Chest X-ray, AP view. Patient: 19 years old, sex F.
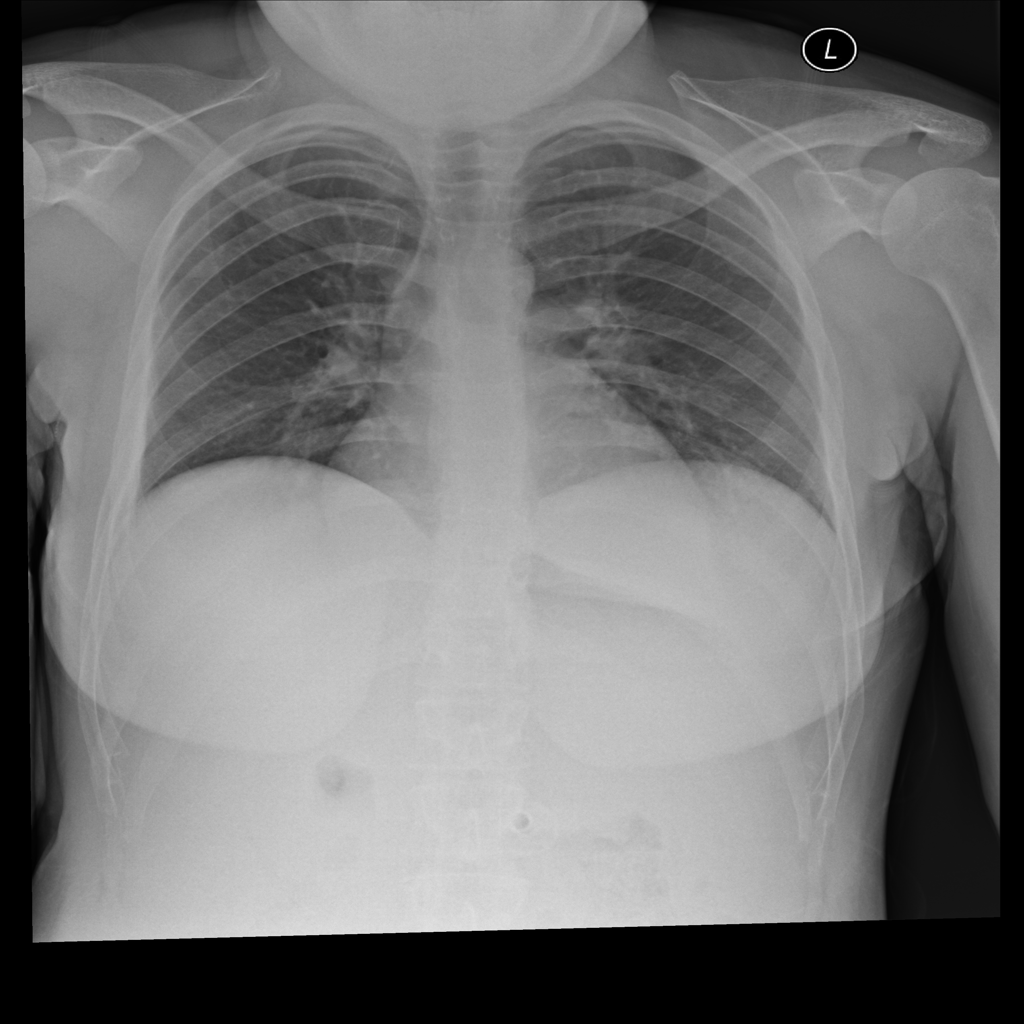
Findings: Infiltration